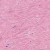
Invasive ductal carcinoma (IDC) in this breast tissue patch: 0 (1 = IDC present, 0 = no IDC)